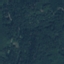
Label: Forest